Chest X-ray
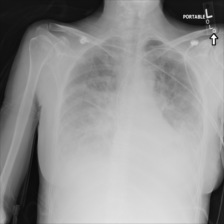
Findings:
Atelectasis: negative
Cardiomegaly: negative
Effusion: positive
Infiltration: negative
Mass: negative
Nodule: negative
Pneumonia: negative
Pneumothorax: negative
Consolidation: negative
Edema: positive
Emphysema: negative
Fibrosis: negative
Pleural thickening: negative
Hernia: negative